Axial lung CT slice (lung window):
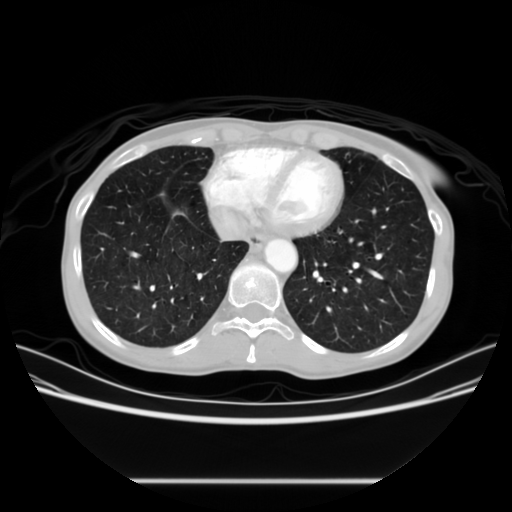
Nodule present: no